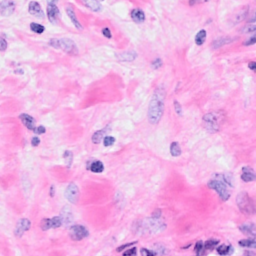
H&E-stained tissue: Breast